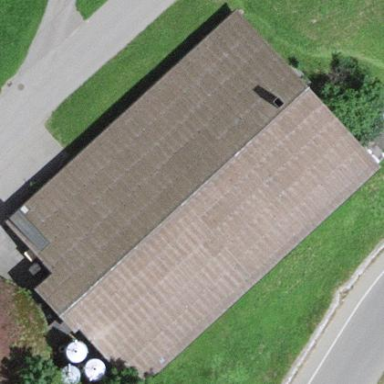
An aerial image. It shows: Barn.